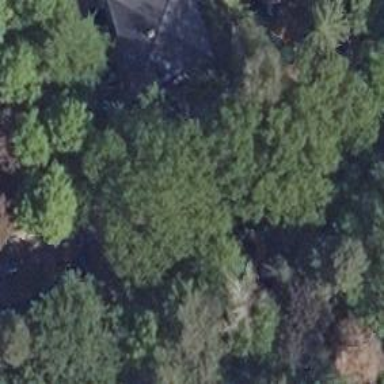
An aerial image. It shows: Single tag "natural: tree."